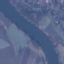
Land use / land cover class: River